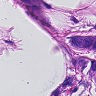
Metastatic tissue present: yes